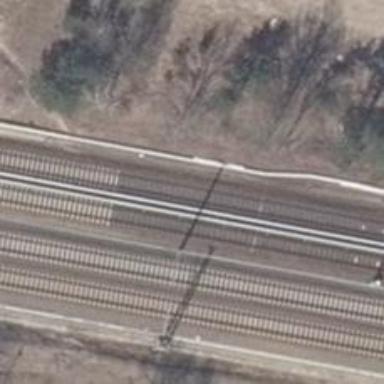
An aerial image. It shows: Light rail railway line with electrified rails.